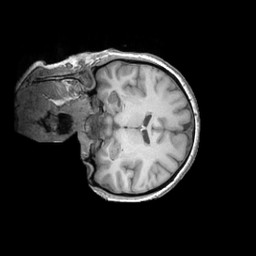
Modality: T1w
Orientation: coronal
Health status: ill
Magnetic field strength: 3 T